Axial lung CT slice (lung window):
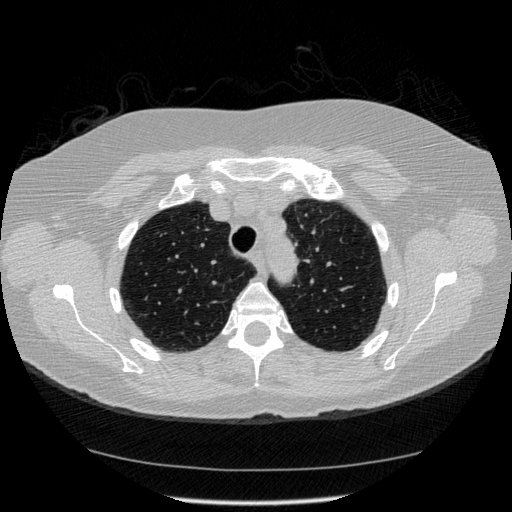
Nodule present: no